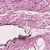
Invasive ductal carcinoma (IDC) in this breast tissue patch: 0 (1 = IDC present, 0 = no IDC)